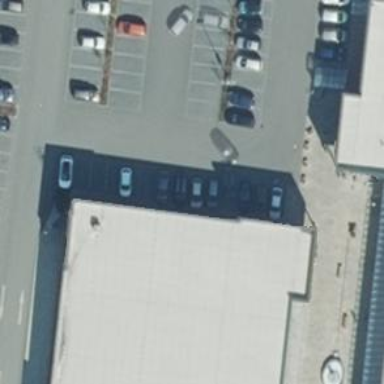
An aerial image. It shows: Shop selling clothes.